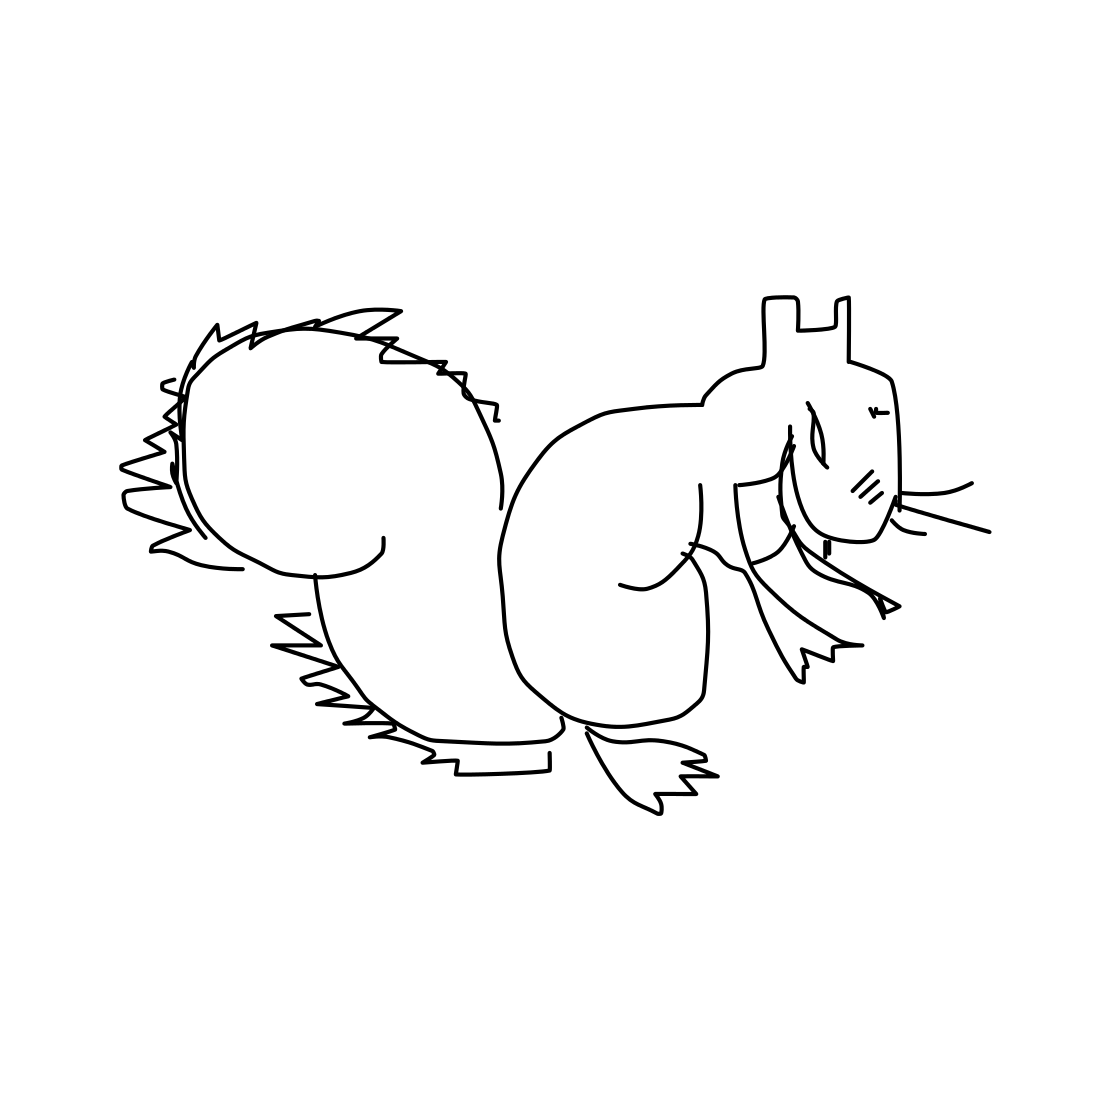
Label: squirrel